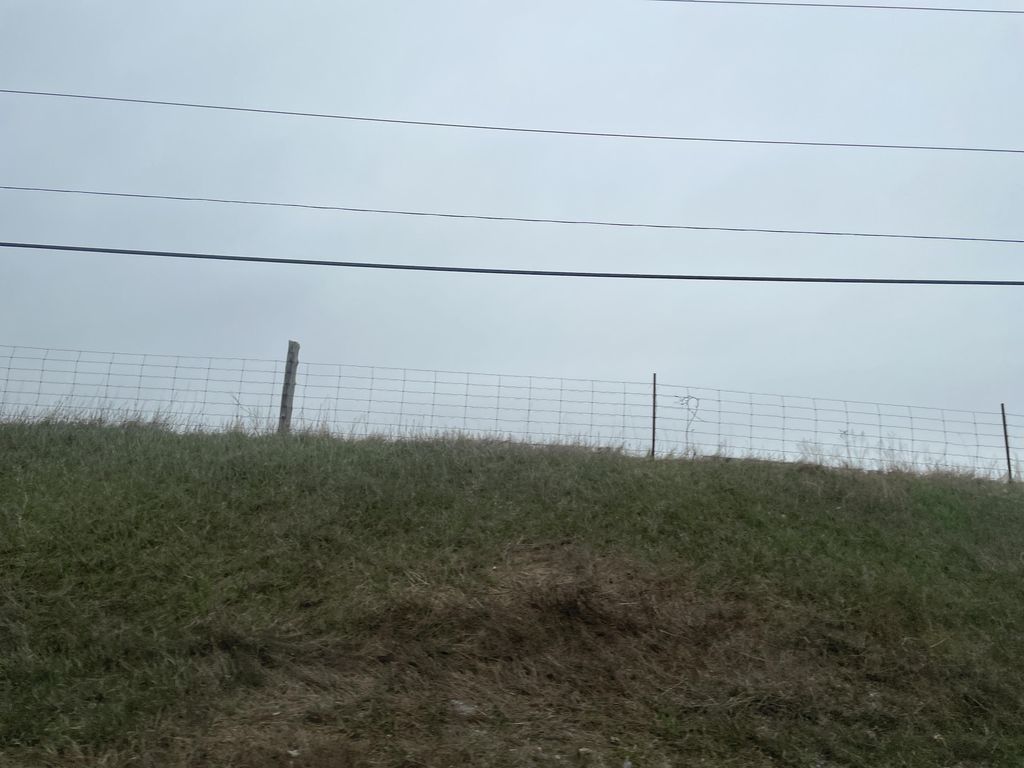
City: kitchener-waterloo